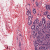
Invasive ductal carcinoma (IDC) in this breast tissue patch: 0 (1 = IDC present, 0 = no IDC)